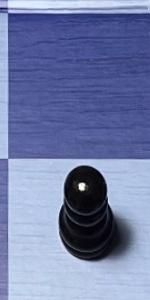
Label: Empty